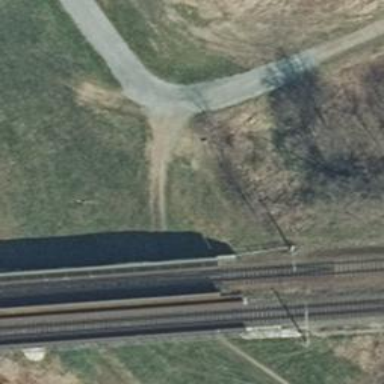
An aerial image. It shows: Path with tracktype of grade4.